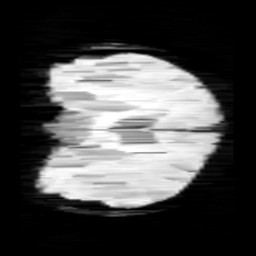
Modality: minIP
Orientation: coronal
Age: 11
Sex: female
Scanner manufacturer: siemens
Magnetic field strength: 3 T
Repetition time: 0.027 s
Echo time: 0.02 s